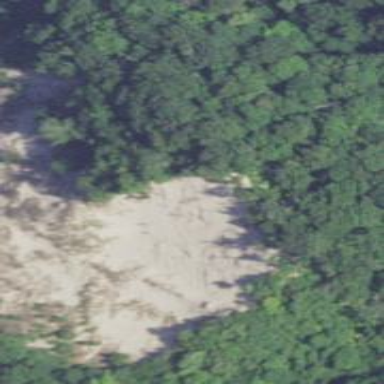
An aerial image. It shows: Natural area covered with sand.